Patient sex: M
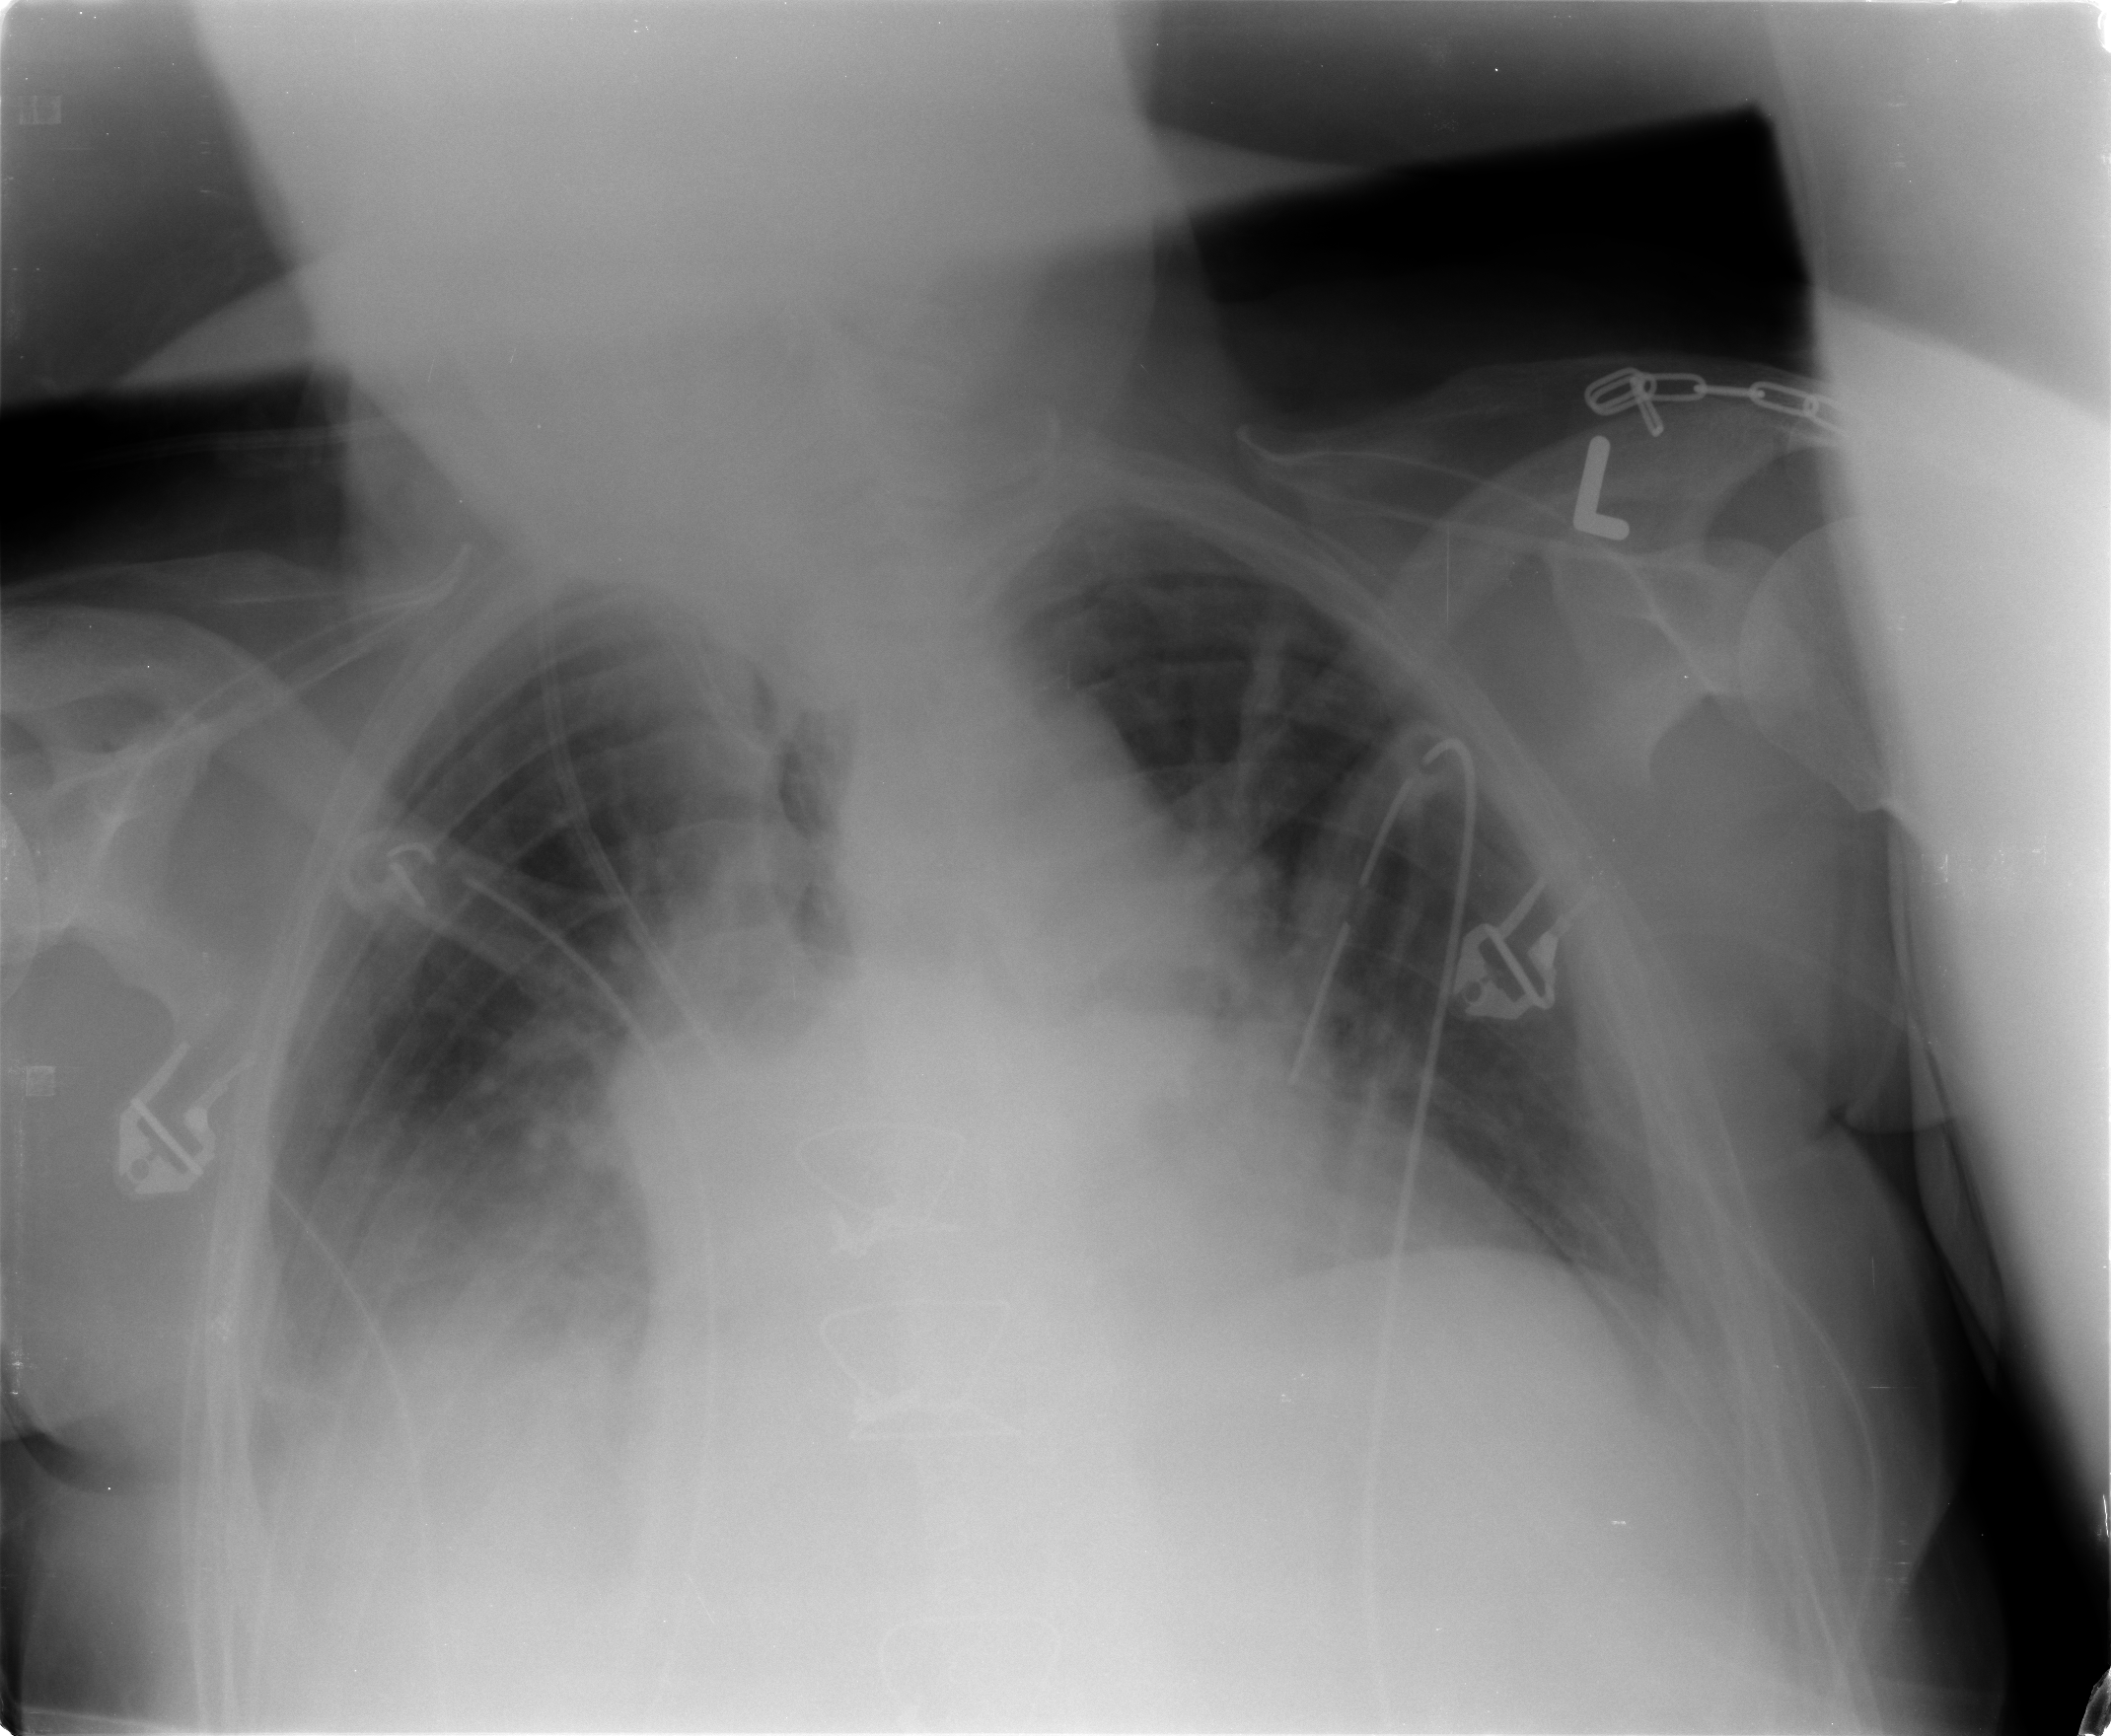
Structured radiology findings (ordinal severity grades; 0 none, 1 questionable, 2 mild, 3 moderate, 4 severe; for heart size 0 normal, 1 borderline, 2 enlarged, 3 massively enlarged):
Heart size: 2
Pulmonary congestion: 2
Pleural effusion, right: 3
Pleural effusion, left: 1
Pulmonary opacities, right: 2
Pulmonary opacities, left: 0
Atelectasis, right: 2
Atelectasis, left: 2